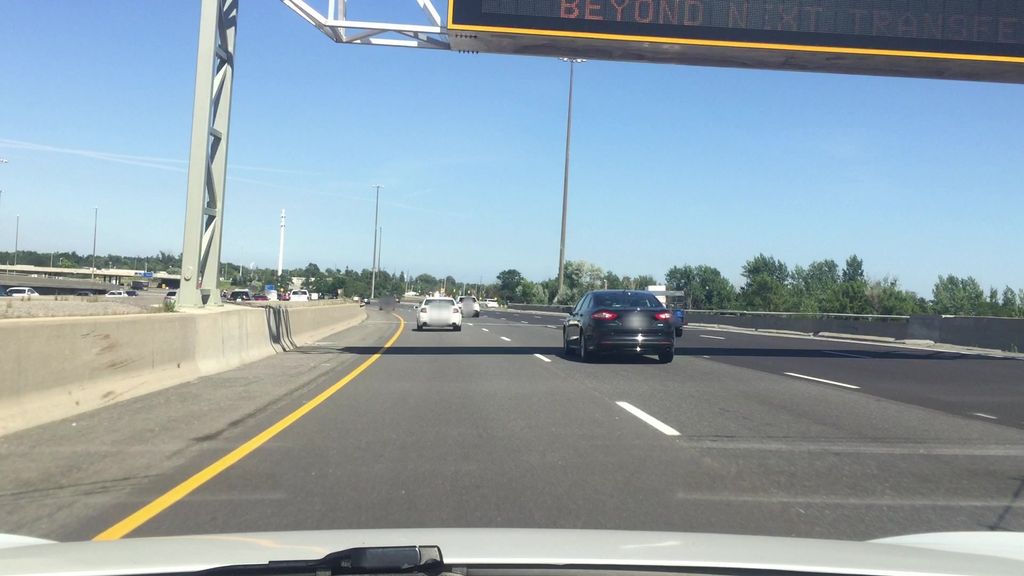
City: toronto